Question: I would like to create a tabbed view which has item description on top and a tabbed view at the bottom to populate its details. Something like the following image

Any suggestions or links to tutorials to achieve this?
Thanks,
Noorul
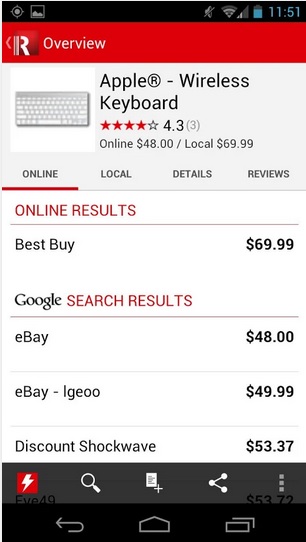
Answer: You need to use a 'android.support.v4.view.PagerTabStrip' inside a 'android.support.v4.view.ViewPager': PagerTabStrip inside ViewPager. There are plenty of examples online, here is one: <URL>